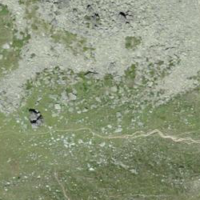
EUNIS habitat code: 26
Species observed at this site:
Sempervivum montanum